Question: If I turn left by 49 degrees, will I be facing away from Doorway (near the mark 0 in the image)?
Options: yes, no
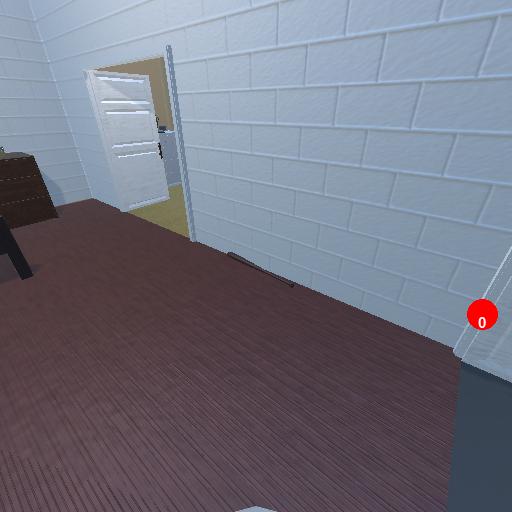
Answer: yes